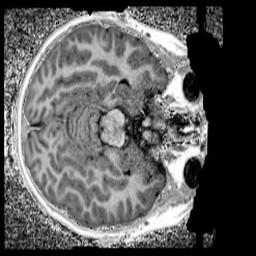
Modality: UNIT1_denoised
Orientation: axial
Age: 9
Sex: male
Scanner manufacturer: siemens
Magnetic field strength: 3 T
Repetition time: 4 s
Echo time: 0.00299 s